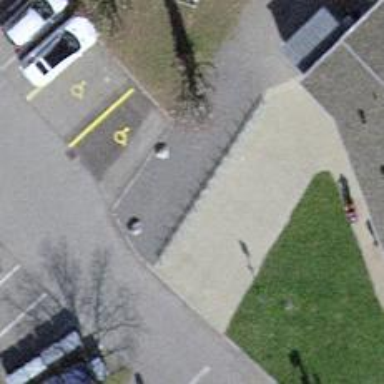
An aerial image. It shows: Bicycle parking area with wall loops for securing bikes.